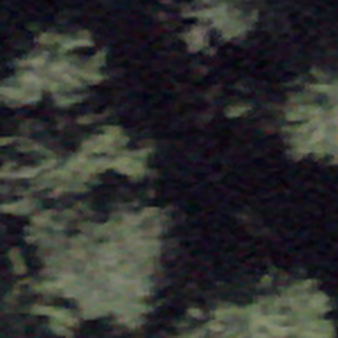
Label: other